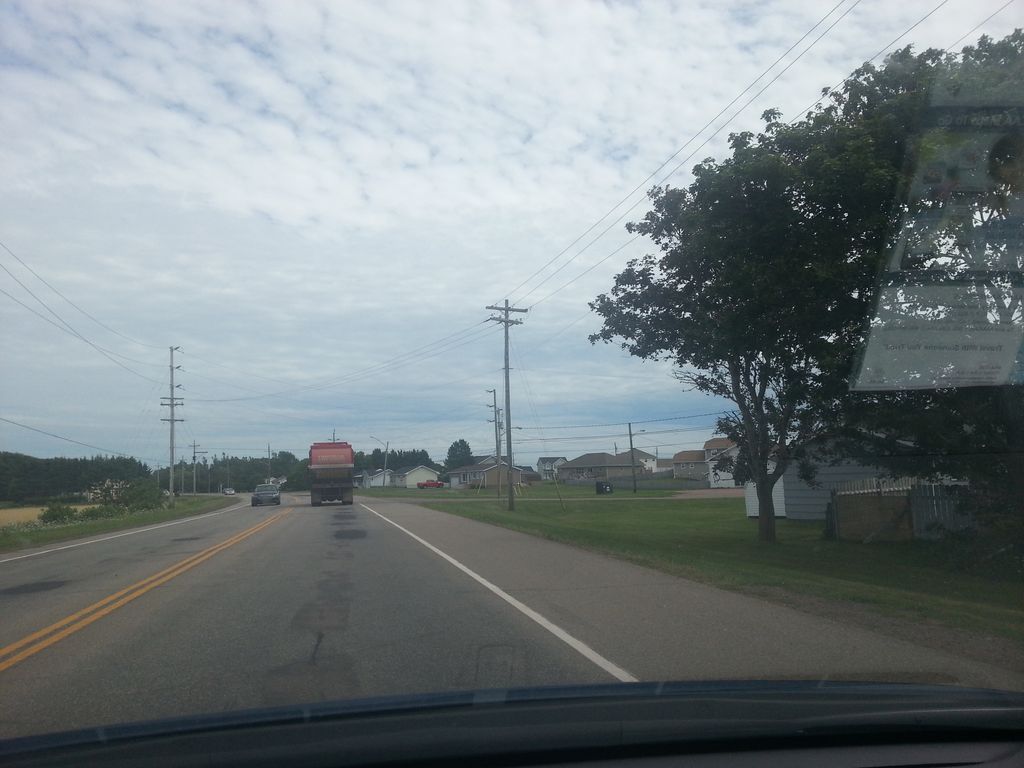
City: charlottetown